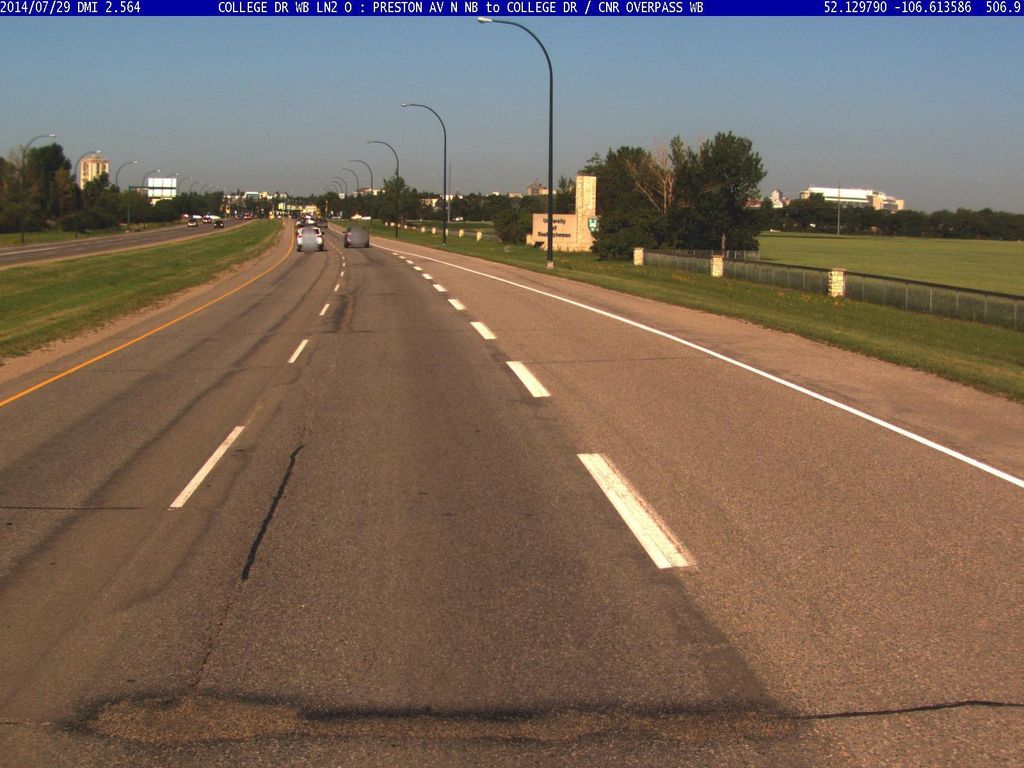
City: saskatoon